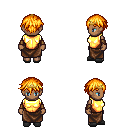
a pixel art fantasy rpg character, female body template, human, dark skin, gold chest armor, robe skirt, light blonde short bangs hairstyle, gold tiara, leather bracers, gray slippers, four views (front, back, left, right), 2x2 character sprite sheet, small pixel art, hard edges, no anti-aliasing